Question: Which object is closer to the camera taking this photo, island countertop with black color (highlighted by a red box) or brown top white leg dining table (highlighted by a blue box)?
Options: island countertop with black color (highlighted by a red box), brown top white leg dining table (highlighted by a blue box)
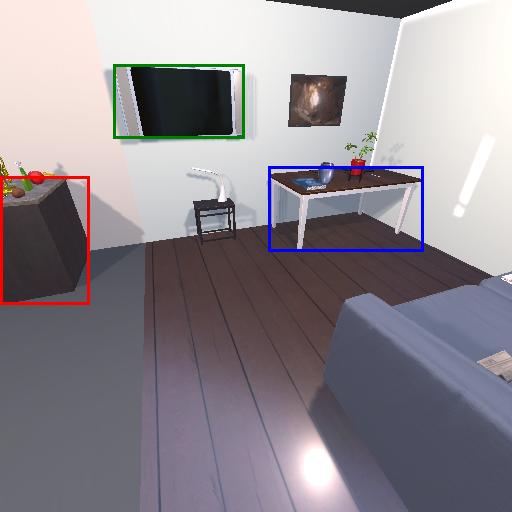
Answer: island countertop with black color (highlighted by a red box)